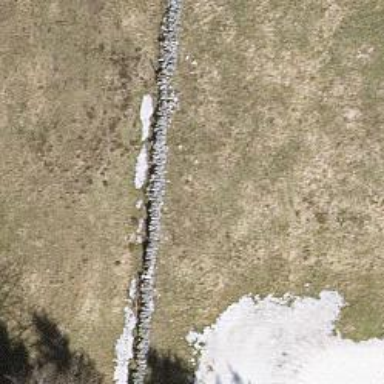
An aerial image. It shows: Wall is shown in the image.